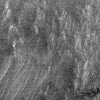
Atmospheric dust classification: not_dusty